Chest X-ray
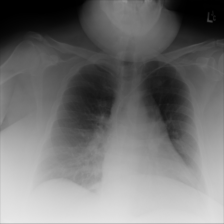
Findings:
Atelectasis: negative
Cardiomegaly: negative
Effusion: negative
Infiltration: negative
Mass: negative
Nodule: negative
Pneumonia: negative
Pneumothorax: negative
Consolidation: negative
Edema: negative
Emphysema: negative
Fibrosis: negative
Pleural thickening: negative
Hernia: negative